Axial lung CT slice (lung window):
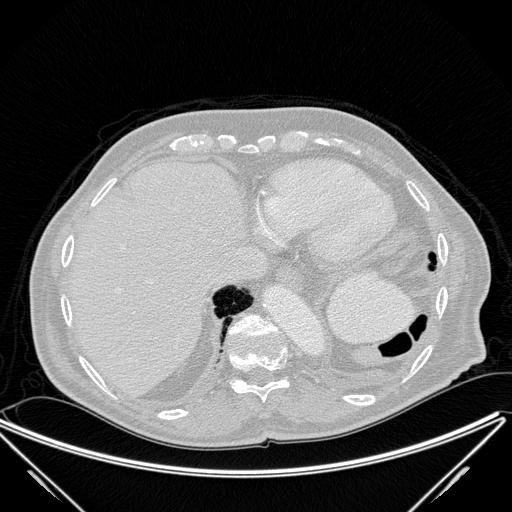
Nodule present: no